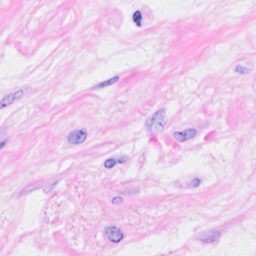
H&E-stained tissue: Breast